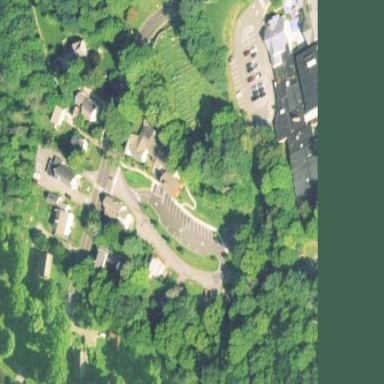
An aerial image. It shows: Private cemetery known as grave yard.